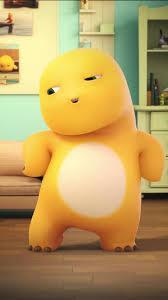
Label: nailong